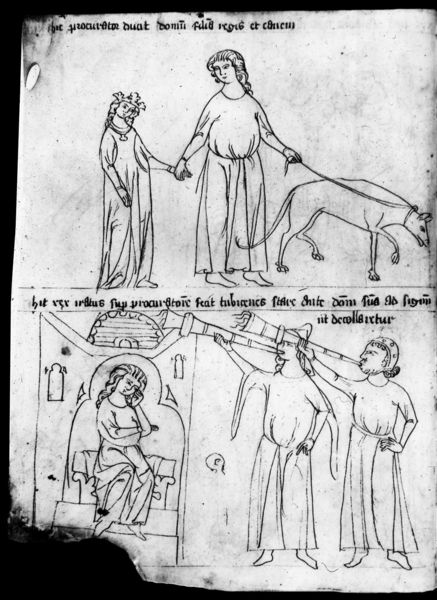
Titel: Krumauer Bildcodex
Institution: Wien, Österreichische Nationalbibliothek
Schlagwörter: hand, kopf, weiß, frauen, menschen, sitzen, fenster, frau, kleid, kleider, männer, schwarz, zeichnung, hund, tier, alt, architektur, geschichte, ärmel, instrument, gewand, haare, mantel, gewänder, personen, musik, gotik, krone, schrift, bilder, papier, sitz, leine, kaiser, thron, kammer, suchen, linie, seite, text, helm, pergament, brief, mittelalter, posaunen, königin, fanfaren, trompeten, heilig, posaune, handschrift, verkündigung, dokument, legende, latein, trompete, erziehung, buchmalerei, trompeter, mittelalte, herold, 1100, altdeusch